Question: Some months ago there was a <URL> regarding a "" and there seems to be no poly-time algorithm.
I would like to add constraints to find a maximum matching for the 1:n matching problem with a polynomial algorithm. I would like to say: "For vertex A1 choose either {B1,B2,B5} or {B2,B3} if the vertices are not already taken from another A-vertex" i.e. I would not allow all possible combinations.
This could be expressed if we introduce helper vertices H for each choice and substitute edges with trees => we get a problem similar to the ordinary bipartite matching. Every vertex of A or B can have only one edge in the matching. The edges to or from vertices in H are either all in the matching or none of them is present in the matching. Imagine the following tri-partite graph:

Now define h_ij="tree rooted that contains H_ij" to express the matching easily:
- -
Would this problem then be solvable in polynomial time? If yes, is there a polytime solution for the weighted (w(h_ij)) variant? If no, could you argue or even proof it for a "simple-man" like me or suggest other constraints to solve the 1:n matching problem?
E.g. could the graph transformed to a general graph which then could be solved with the weighted matching for general graphs? Or could <URL> help here?
PS: not a homework ;-)
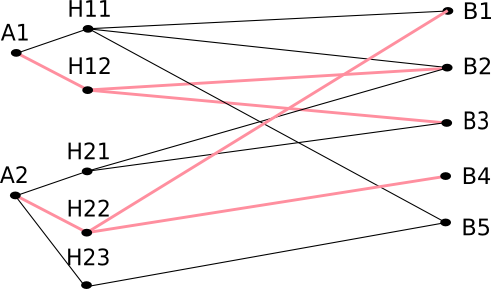
Answer: There is a difference between maximal and . I have assumed you meant maximum for the below writeup.
You don't seem to have defined your problem very clearly, but if I have understood your intent correctly, It seems like your problem is NP complete (and 'equivalent' to <URL>.
We can assume that the allowed sets sizes is the same (k) for all A_i to find a [1:k] matching, as any other set size can be ignored. To find max k, we just run the algorithm for [1:k] for k = 1,2,3.. etc.
So your problem is (I think...):
Given m set families 'F_i = {S_1i, .., S_n(i)i}' (|F_i| = size of F_i = n(i), need not be same as |F_j|), each set of size k, you have to find one set from each family (say S_i) such that
- -
We can show that it is NP-Complete for k=3 in two steps:
1. The NP-Complete problem Set Packing can be reduced it. This shows that it is NP-Hard.
2. Your problem is in NP and can be reduced to Set Packing. This and 1) implies your problem is NP-Complete. It also helps you leverage any approximation/randomized algorithms already existing for Set-Packing.
Set Packing is the problem:
Given n sets S_1, S_2, ..., S_n, find the maximum number of pairwise disjoint sets among these.
This problem remains NP-Complete even if |S_1| = |S_2| = ... = |S_n| = 3 and is called the 3-Set packing problem.
We will use this to show that your problem is NP-Hard, by providing an easy reduction from 3-Set packing to your problem.
Given S_1, S_2, .., S_n just form the families
F_i = {S_i}.
Now if your problem had a polynomial time solution, then we get a set of Sets {S_1, S_2, ..., S_r} such that
- -
This easy reduction gives us a solution to the 3-set Packing problem and thus your problem is NP-Hard.
To see that this problem is in NP, we reduce it to Set-Packing as follows:
Given F_i = {S_1i, S_2i, ..., S_ni}
we consider the sets T_ji = S_ji U {i} (i.e. we add an id of the family into the set itself) and run them through the Set-Packing algorithm. I will leave it to you to see why a solution to Set-Packing gives a solution to your problem.
---
For a solution, all you need is a greedy algorithm. Just keep picking up sets till you can pick no more. This would be polynomial time.